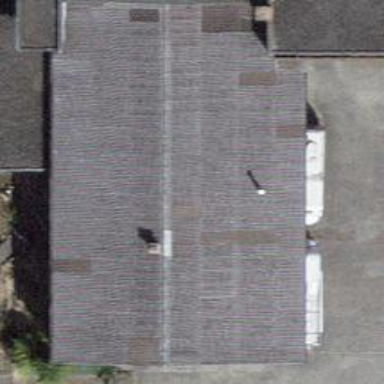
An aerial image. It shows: Flat-roofed building.